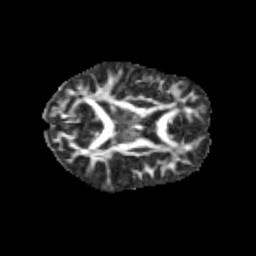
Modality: FA
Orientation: axial
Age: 13
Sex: female
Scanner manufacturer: siemens
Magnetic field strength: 3 T
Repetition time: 3.8 s
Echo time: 0.07 s